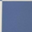
Piece: xx